Question: I am trying to set the background of a Button to a PaintDrawable which I am creating in code. This works pretty well, but my Button appears larger than an android.view.Button.
In the below image, the first Button is an instance of MyButton, the second button is an instance of android.widget.Button.
I tried both setting the padding on the PaintDrawable and MyButton, but neither has any noticeable effect.

'''
public class MyButton extends Button
{
PaintDrawable drawable = null;
public ColorButton(Context context)
{
super(context);
drawable = new PaintDrawable();
drawable.getPaint().setColor(Color.WHITE);
drawable.setCornerRadius(1);
//neither of these seem to do anything?
drawable.setPadding(10, 10, 10, 10);
setPadding(10, 10, 10, 10);
setBackgroundDrawable(drawable);
}
@Override
protected void onMeasure(int widthMeasureSpec, int heightMeasureSpec)
{
super.onMeasure(widthMeasureSpec, heightMeasureSpec);
//set gradient in here, because getWidth/getHeight are useless prior to this
drawable.getPaint().setShader(new LinearGradient(getMeasuredWidth()/2, 0, getMeasuredWidth()/2, getMeasuredHeight(), Color.WHITE, Color.GRAY, Shader.TileMode.MIRROR));
}
}
'''
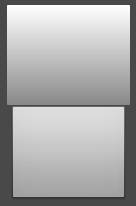
Answer: Please note the difference between padding and margins
Padding determines how much "padding" is on the inside of your container.
Margins determine how much space to leave around the outside of your container.
Since you are setting the padding on an empty container you should see no visible results.
If you had something inside your container you may notice it getting squished as you increase your values
Try this in your code. It will only work on the button (your parent class)
'''
//set your fill values to whatever you want
LinearLayout.LayoutParams lp = new LinearLayout.LayoutParams(LinearLayout.LayoutParams.WRAP_CONTENT, LinearLayout.LayoutParams.WRAP_CONTENT);
lp.setMargins(10, 10, 10, 10);
setLayoutParams(lp);
'''